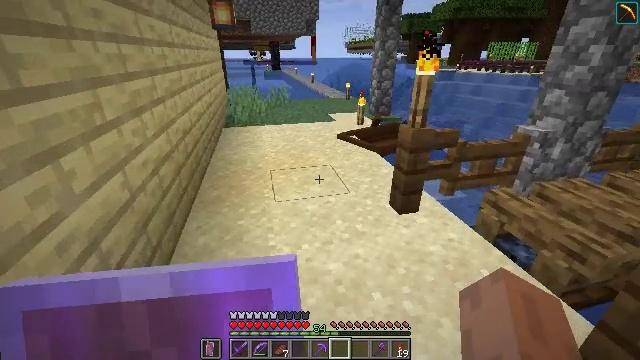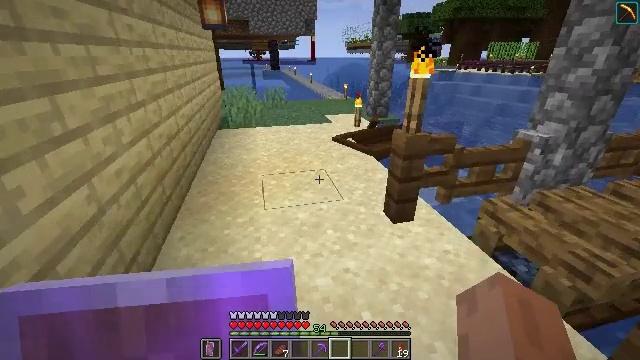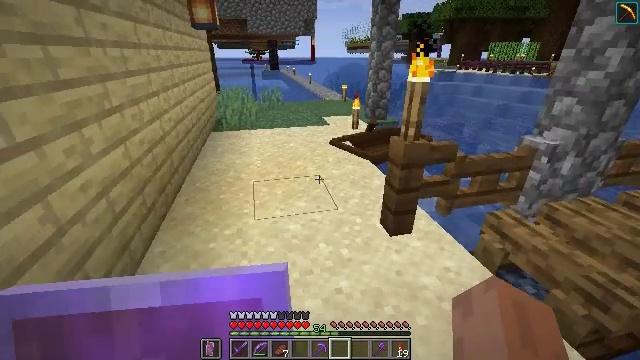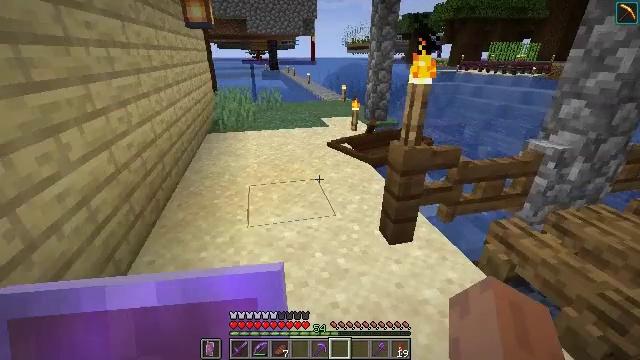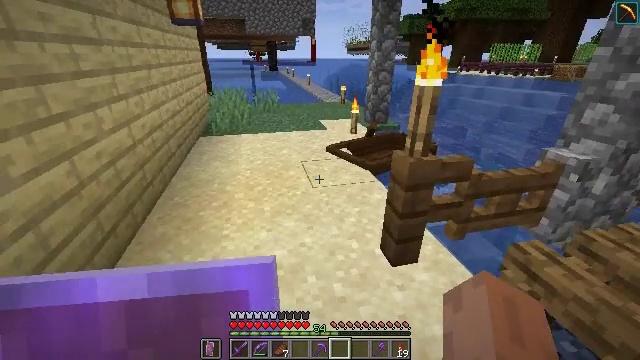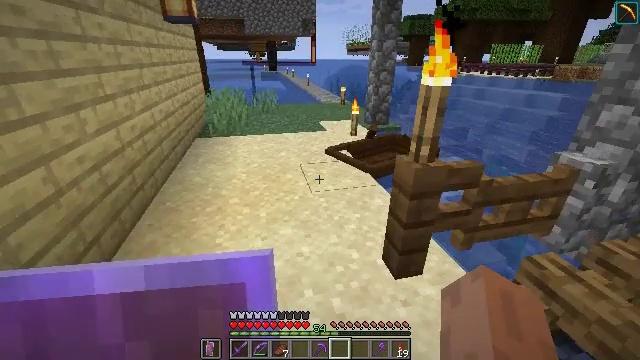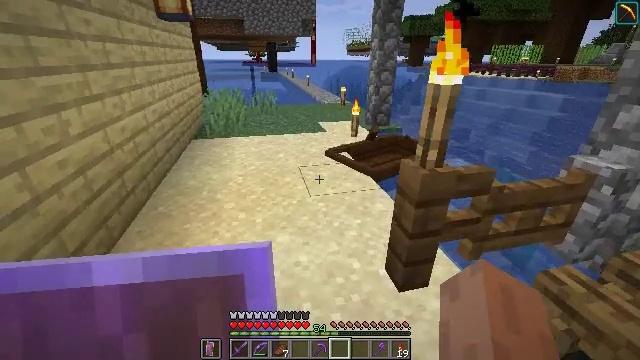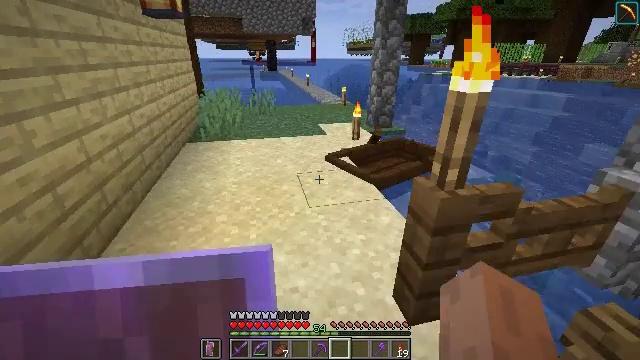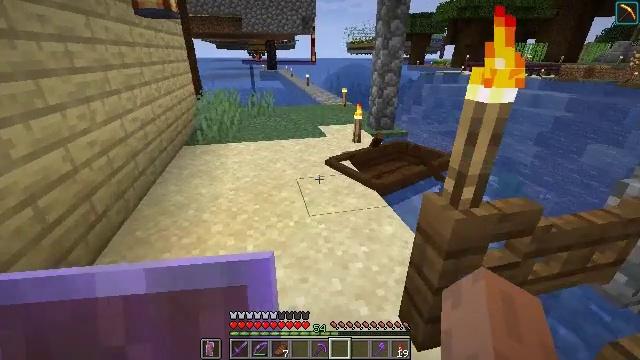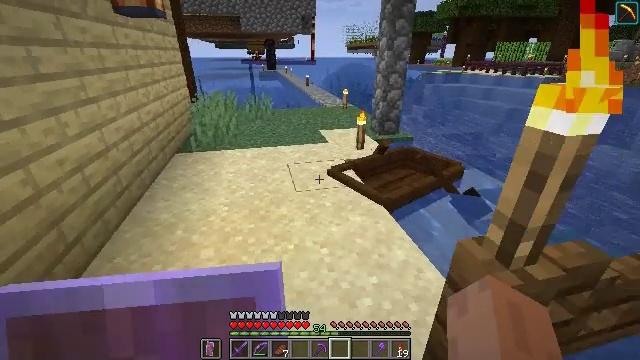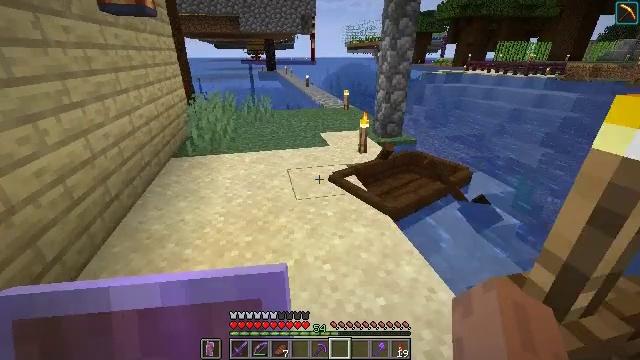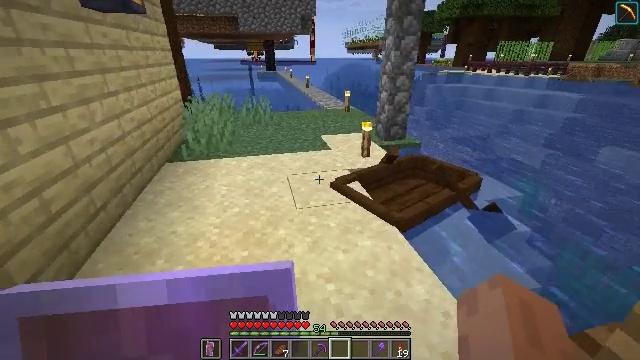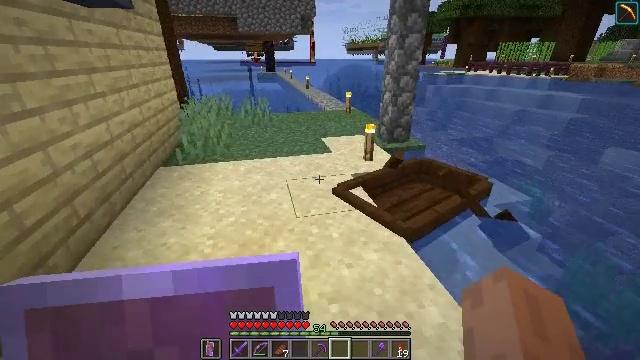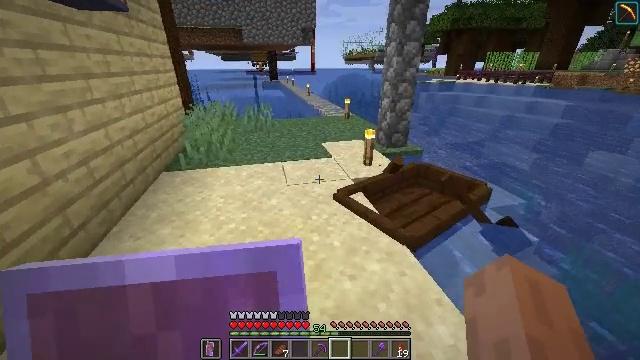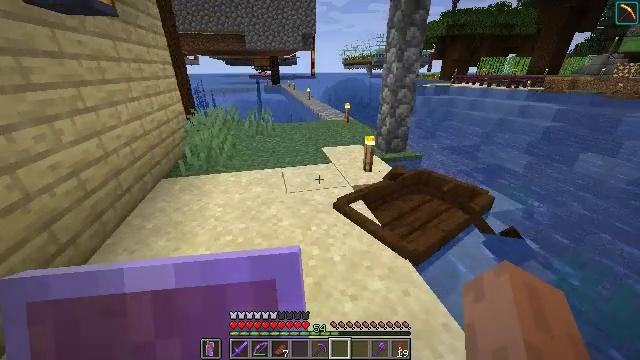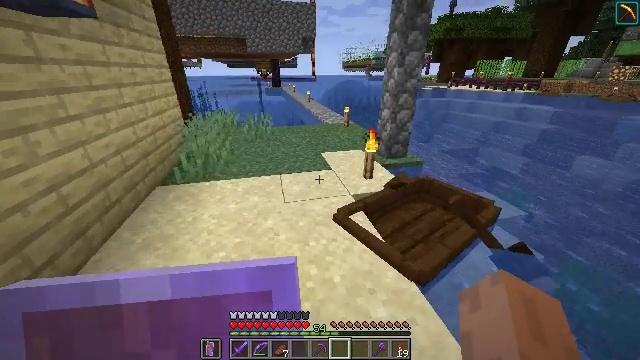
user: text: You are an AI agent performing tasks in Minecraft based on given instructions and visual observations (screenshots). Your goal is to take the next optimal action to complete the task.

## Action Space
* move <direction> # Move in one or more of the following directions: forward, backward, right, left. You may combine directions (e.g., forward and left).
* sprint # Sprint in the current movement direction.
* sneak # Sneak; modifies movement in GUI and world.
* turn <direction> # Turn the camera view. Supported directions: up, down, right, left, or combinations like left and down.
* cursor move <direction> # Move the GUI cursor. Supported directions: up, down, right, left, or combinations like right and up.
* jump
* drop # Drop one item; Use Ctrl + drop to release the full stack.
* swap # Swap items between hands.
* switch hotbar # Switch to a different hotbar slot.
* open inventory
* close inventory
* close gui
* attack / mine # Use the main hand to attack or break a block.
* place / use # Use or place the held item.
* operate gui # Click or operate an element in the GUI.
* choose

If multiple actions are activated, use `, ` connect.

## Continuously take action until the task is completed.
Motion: motion action
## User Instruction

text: Combat the squid.
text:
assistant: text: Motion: move forward
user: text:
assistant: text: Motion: move forward
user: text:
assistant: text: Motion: move forward
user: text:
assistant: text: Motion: move forward
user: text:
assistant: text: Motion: move forward
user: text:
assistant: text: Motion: move forward
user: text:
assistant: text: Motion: move forward
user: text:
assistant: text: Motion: move forward
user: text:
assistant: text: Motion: move forward
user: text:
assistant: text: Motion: move forward
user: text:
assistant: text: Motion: move forward
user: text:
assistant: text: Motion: move forward, sprint
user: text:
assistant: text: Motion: move forward, sprint
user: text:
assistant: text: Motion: move forward, sprint
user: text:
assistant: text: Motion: move forward, sprint
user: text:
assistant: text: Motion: move forward, sprint
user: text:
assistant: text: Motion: move forward, sprint
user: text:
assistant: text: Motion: move forward, sprint
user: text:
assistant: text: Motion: move forward, sprint
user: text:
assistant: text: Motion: move forward, sprint
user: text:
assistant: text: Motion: move forward, sprint
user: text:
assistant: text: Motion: move forward, sprint
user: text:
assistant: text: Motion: move forward, sprint
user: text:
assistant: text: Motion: move forward
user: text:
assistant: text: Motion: move forward
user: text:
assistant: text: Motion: move forward
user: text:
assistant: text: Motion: move forward
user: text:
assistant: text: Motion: move forward
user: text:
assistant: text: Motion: move forward
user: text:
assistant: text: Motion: move forward